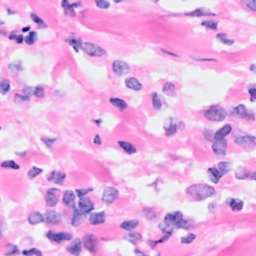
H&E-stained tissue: Breast